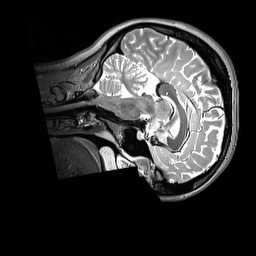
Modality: T2w
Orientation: sagittal
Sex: female
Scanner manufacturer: siemens
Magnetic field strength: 3 T
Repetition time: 3.2 s
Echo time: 0.409 s